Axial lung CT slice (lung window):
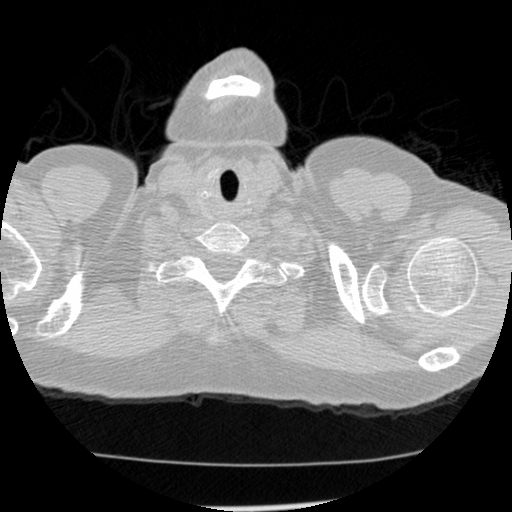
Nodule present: no